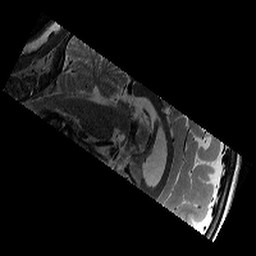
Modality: T2w
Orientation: sagittal
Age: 11
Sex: female
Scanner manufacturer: siemens
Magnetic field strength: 3 T
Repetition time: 9.23 s
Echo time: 0.067 s